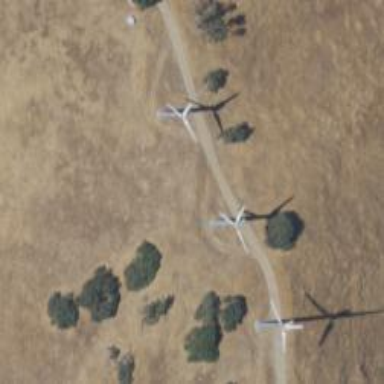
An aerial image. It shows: Wind generator with Vestas wind turbine.